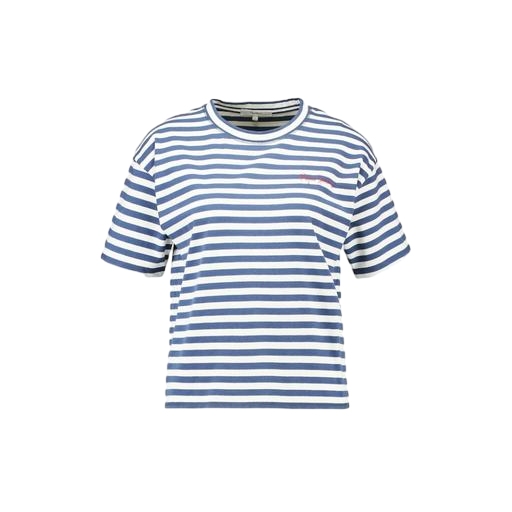
blue short-sleeved striped t-shirt, club stripe tee, blue women's stripe true t-shirt, white background